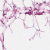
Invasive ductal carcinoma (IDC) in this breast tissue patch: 0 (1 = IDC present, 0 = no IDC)